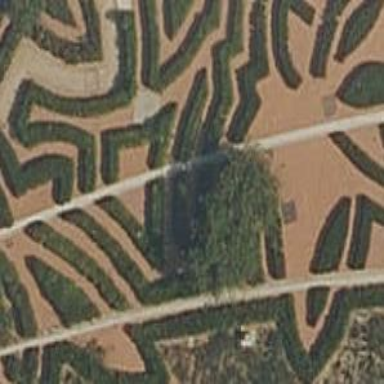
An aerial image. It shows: Hedge acting as barrier.